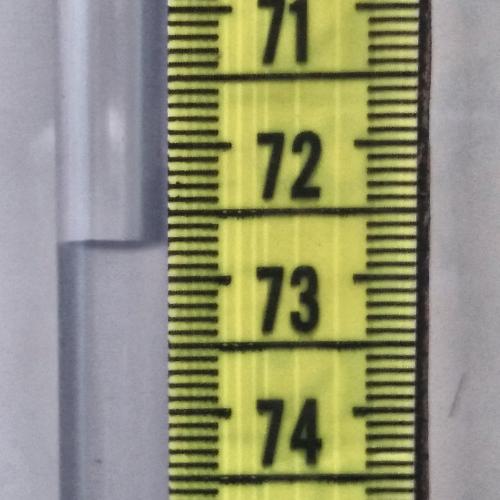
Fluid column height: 72.7 cm